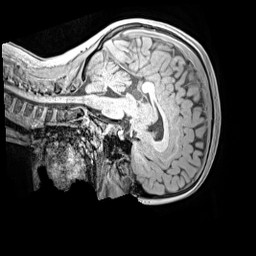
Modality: MP2RAGE
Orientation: sagittal
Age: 9
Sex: female
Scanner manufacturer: siemens
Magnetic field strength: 3 T
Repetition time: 4 s
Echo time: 0.00299 s